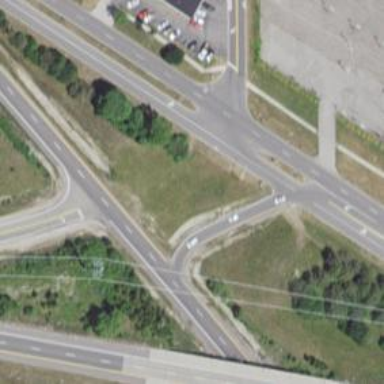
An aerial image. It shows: Secondary link road with asphalt surface.